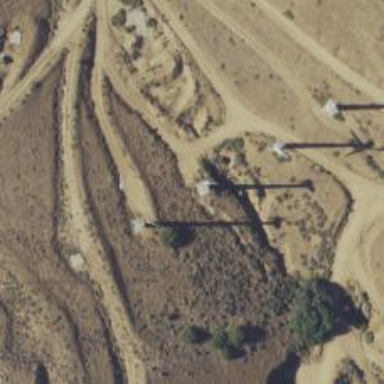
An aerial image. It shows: Wind power generator with wind turbines.